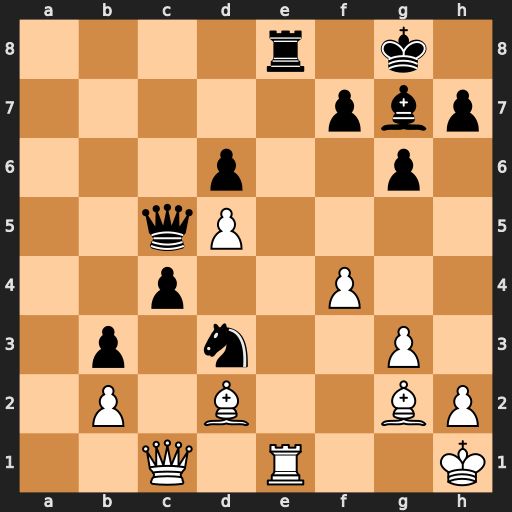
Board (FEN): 4r1k1/5pbp/3p2p1/2qP4/2p2P2/1p1n2P1/1P1B2BP/2Q1R2K
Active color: w
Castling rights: -
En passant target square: -
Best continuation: Rxe8+ Bf8 Be3 Qb5 Rxf8+